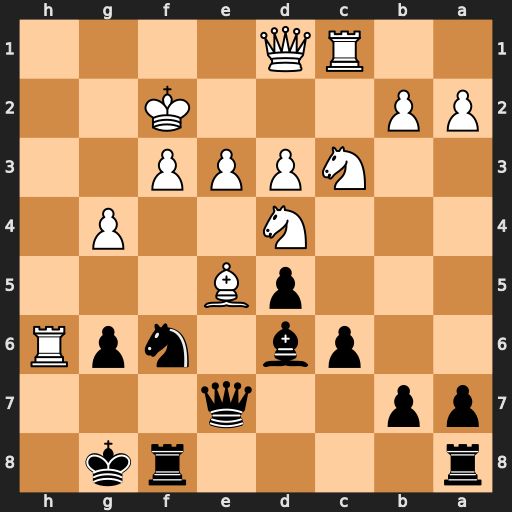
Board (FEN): r4rk1/pp2q3/2pb1npR/3pB3/3N2P1/2NPPP2/PP3K2/2RQ4
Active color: b
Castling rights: -
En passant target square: -
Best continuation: Nxg4+ Ke2 Nxh6 Bxd6 Qxd6